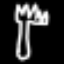
Label: fork